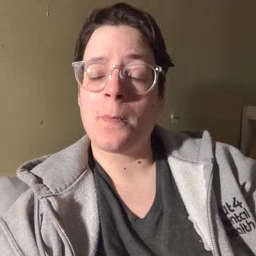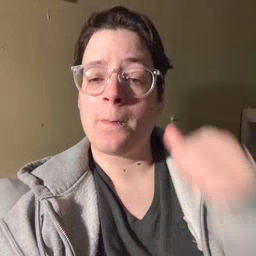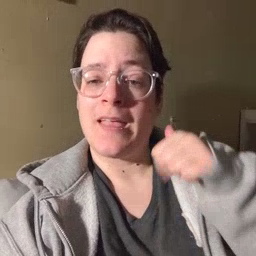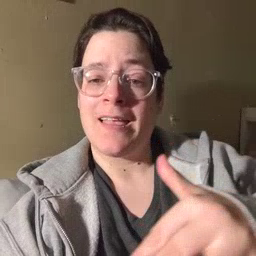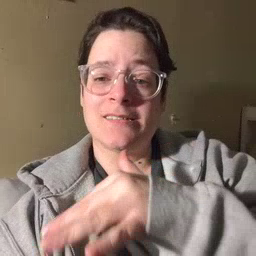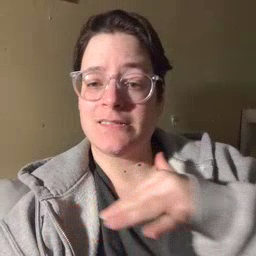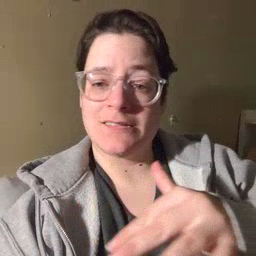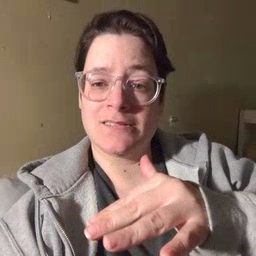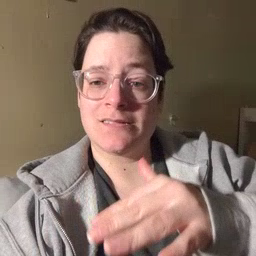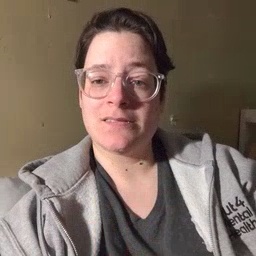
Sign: backyard